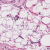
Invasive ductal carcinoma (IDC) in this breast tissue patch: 0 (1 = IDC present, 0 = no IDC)